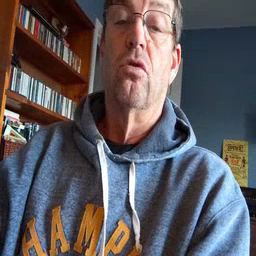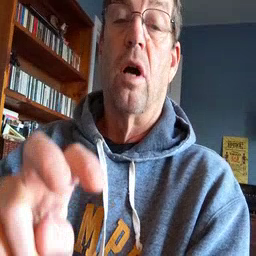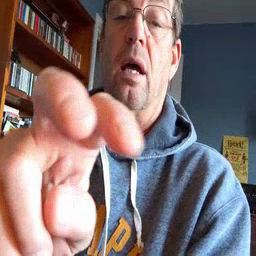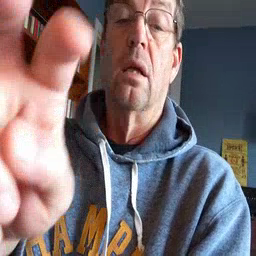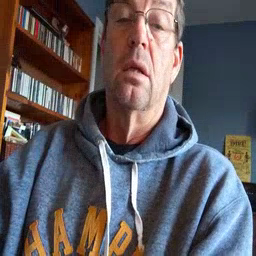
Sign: ride